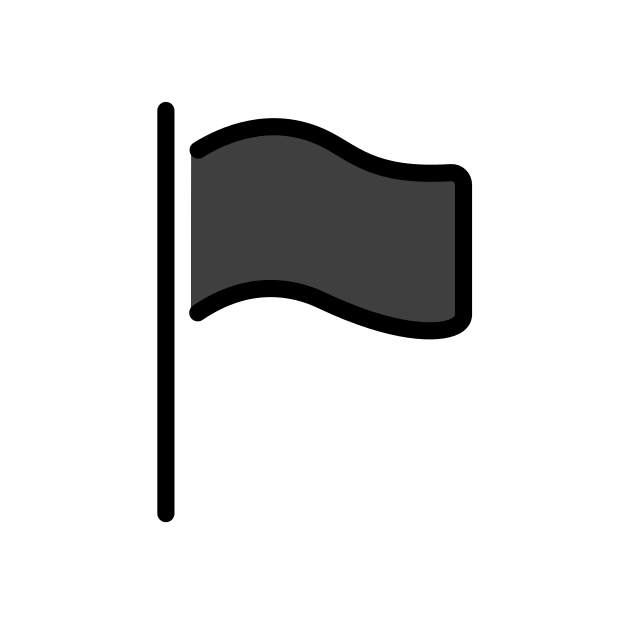
Emoji: 🏴
Name: waving black flag
Unicode: 0x1f3f4